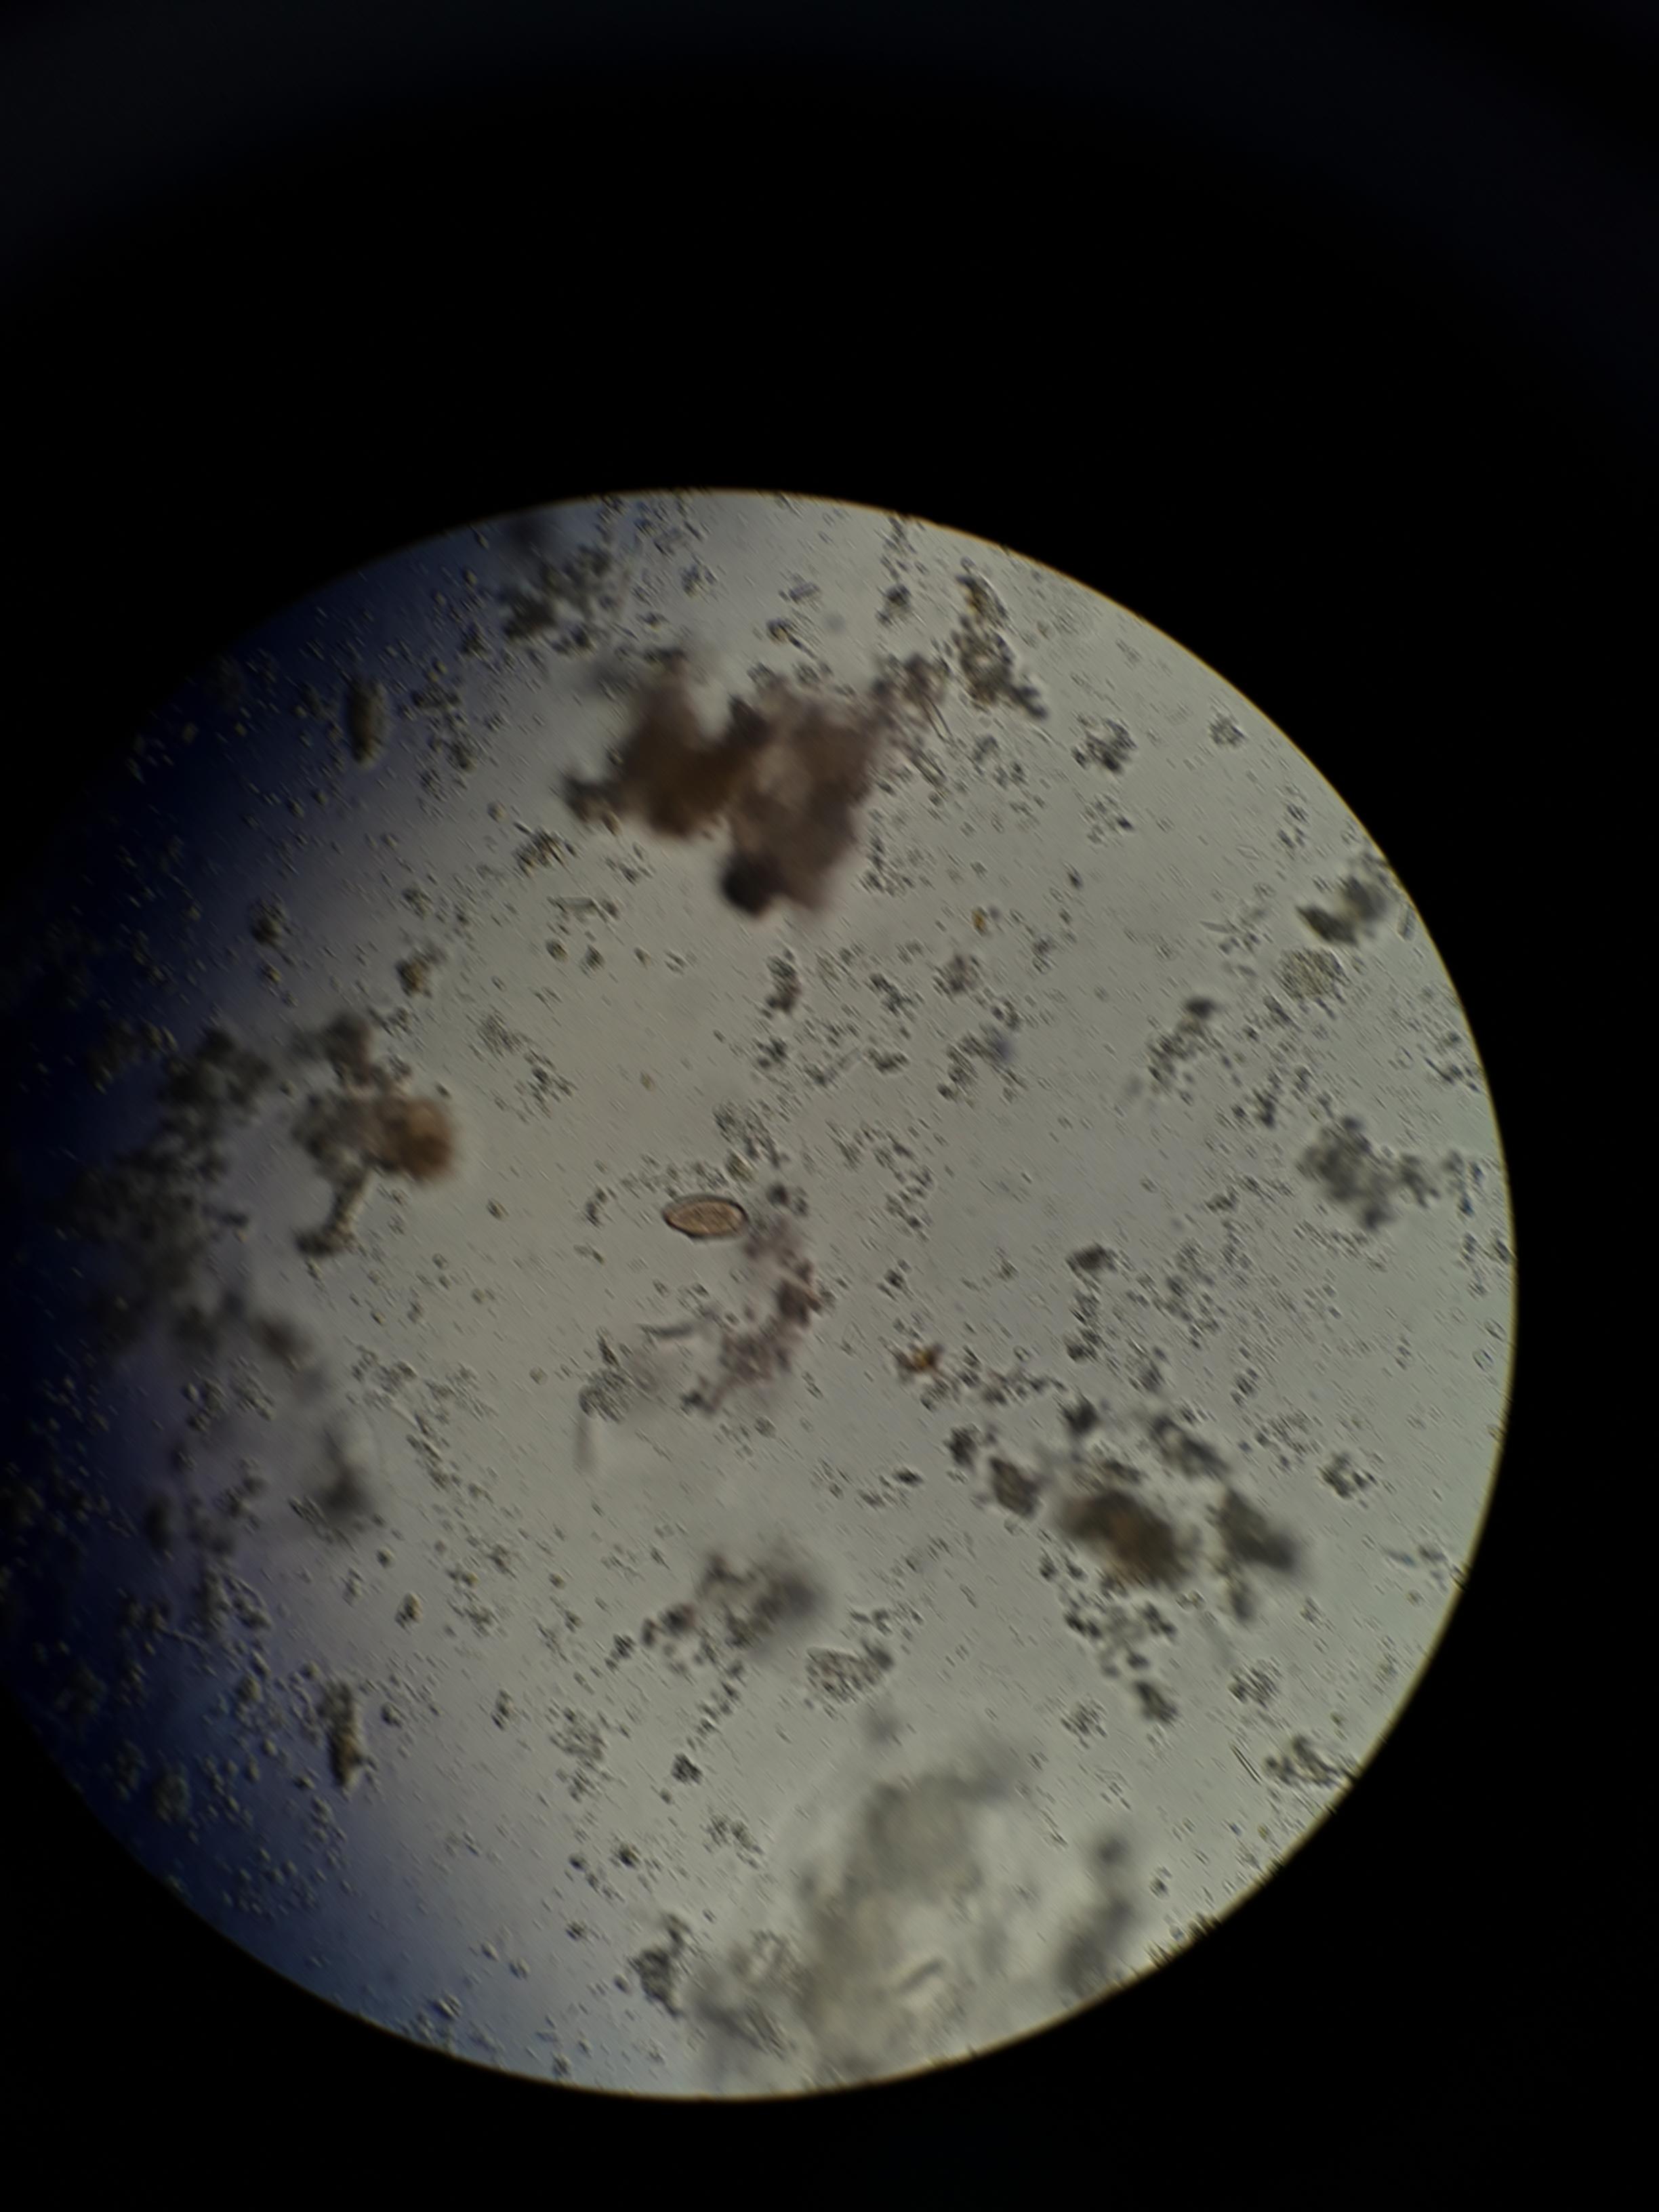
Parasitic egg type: Opisthorchis viverrine